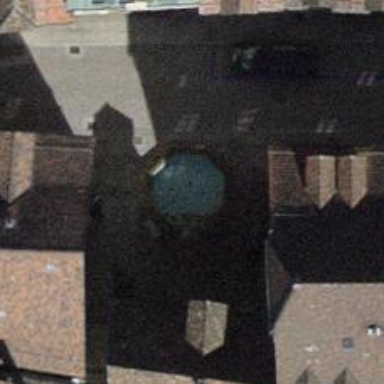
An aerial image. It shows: Fountain.